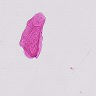
Metastatic tissue present: no